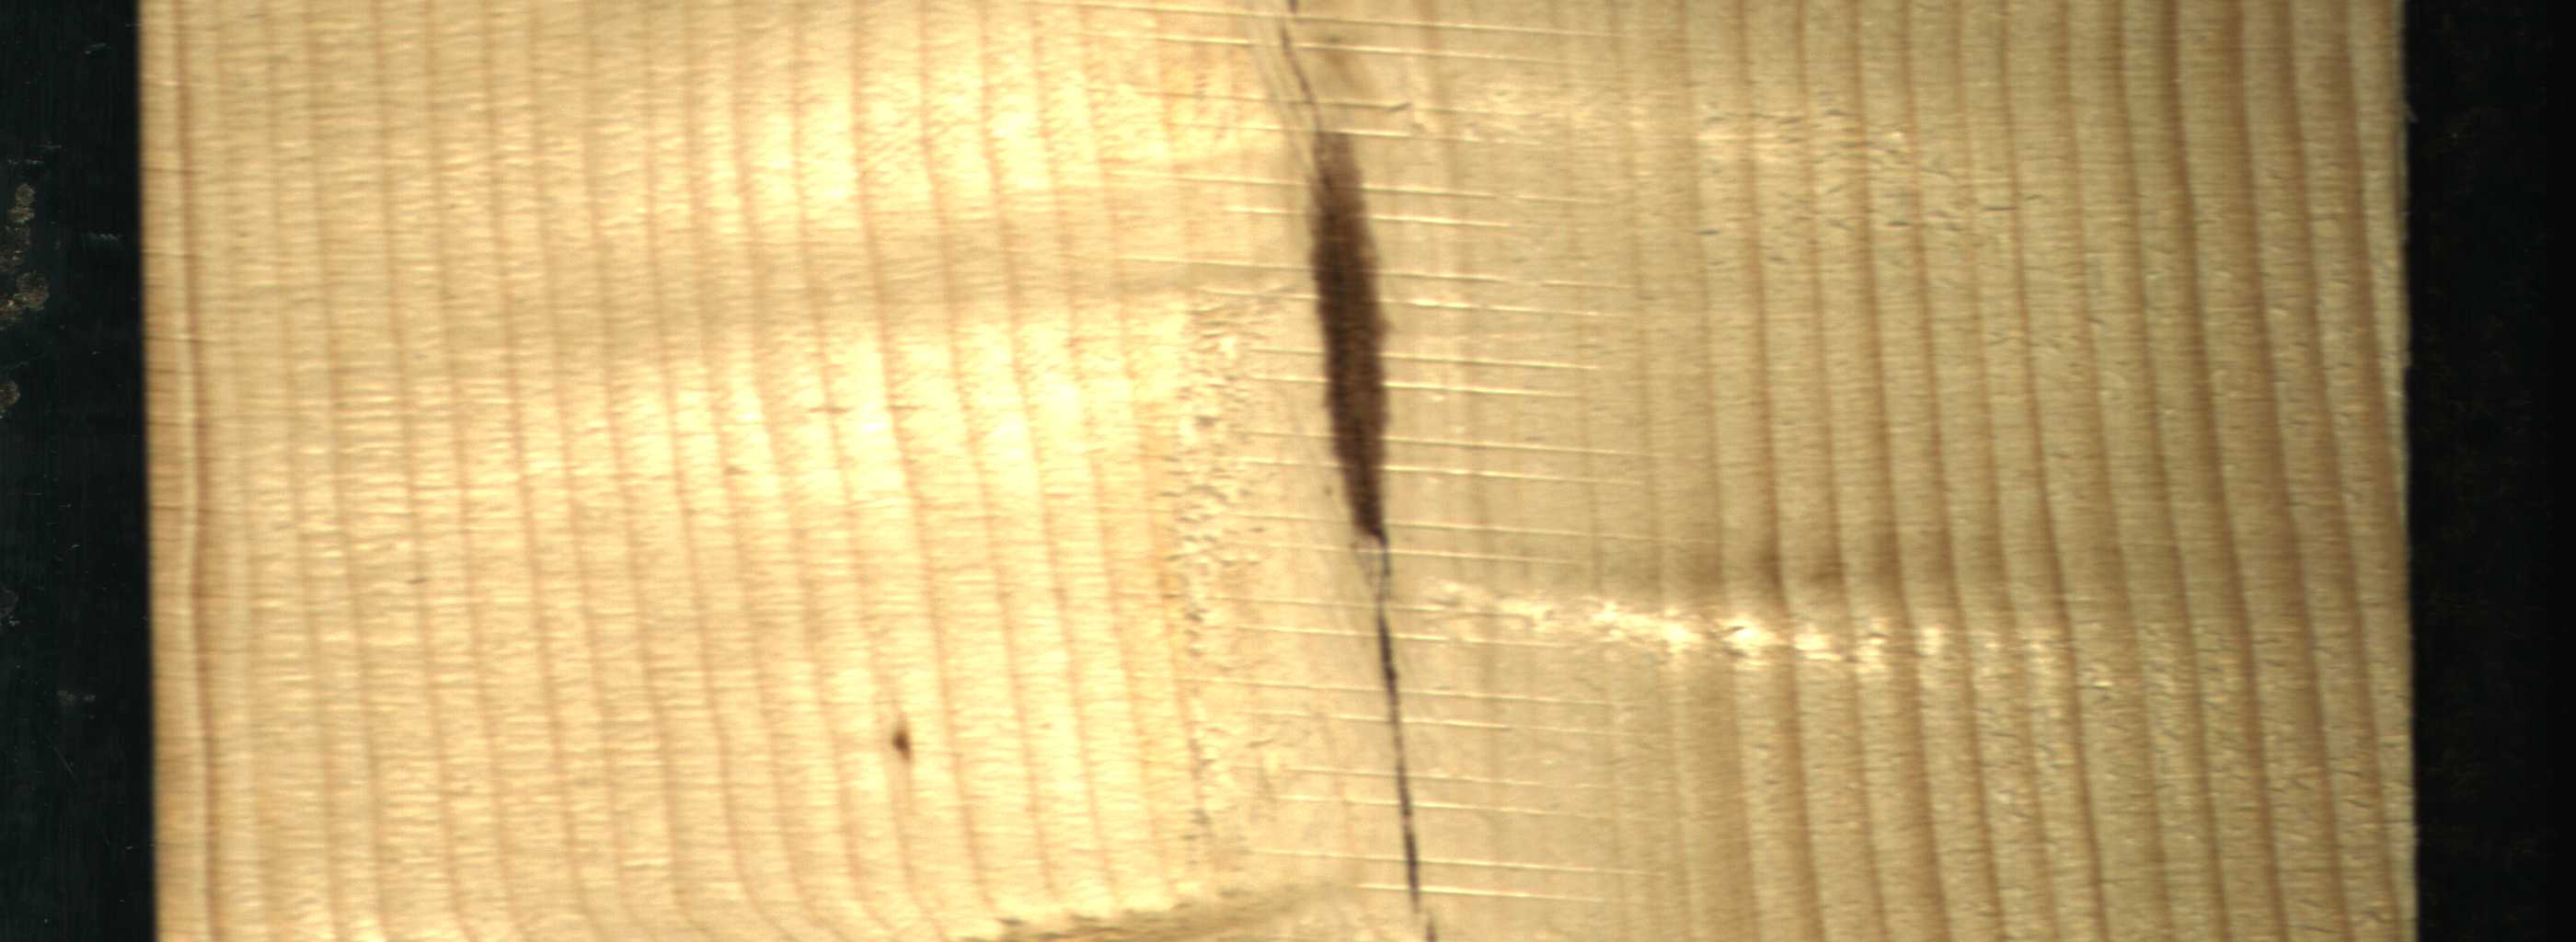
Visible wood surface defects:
Marrow
Crack